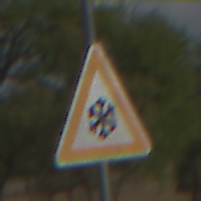
Verkehrszeichen: SchneeOderEisglaette
Umgebung: Outdoor, Nature
Tageszeit: MorningAfternoon
Wetter: PartlyCloudy
Licht: Natural
Jahreszeit: NotSpecified
Kontrast: HighContrast